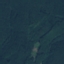
Land use / land cover: Forest